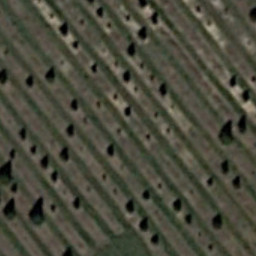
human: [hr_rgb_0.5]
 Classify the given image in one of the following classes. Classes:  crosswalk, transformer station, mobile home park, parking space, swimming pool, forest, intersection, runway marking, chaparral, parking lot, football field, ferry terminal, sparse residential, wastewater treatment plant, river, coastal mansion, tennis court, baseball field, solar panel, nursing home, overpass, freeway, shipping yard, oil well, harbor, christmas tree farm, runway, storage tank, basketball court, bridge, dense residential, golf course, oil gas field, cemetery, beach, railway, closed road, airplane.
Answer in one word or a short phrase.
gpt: christmas tree farm